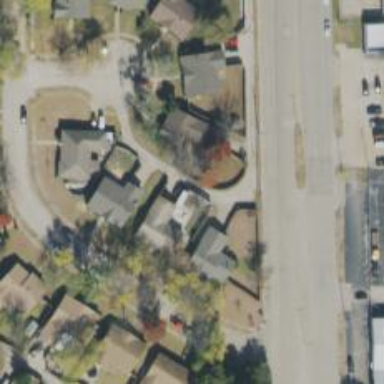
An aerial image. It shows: Alleyway designated as service road.